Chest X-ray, AP view. Patient: 45 years old, sex M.
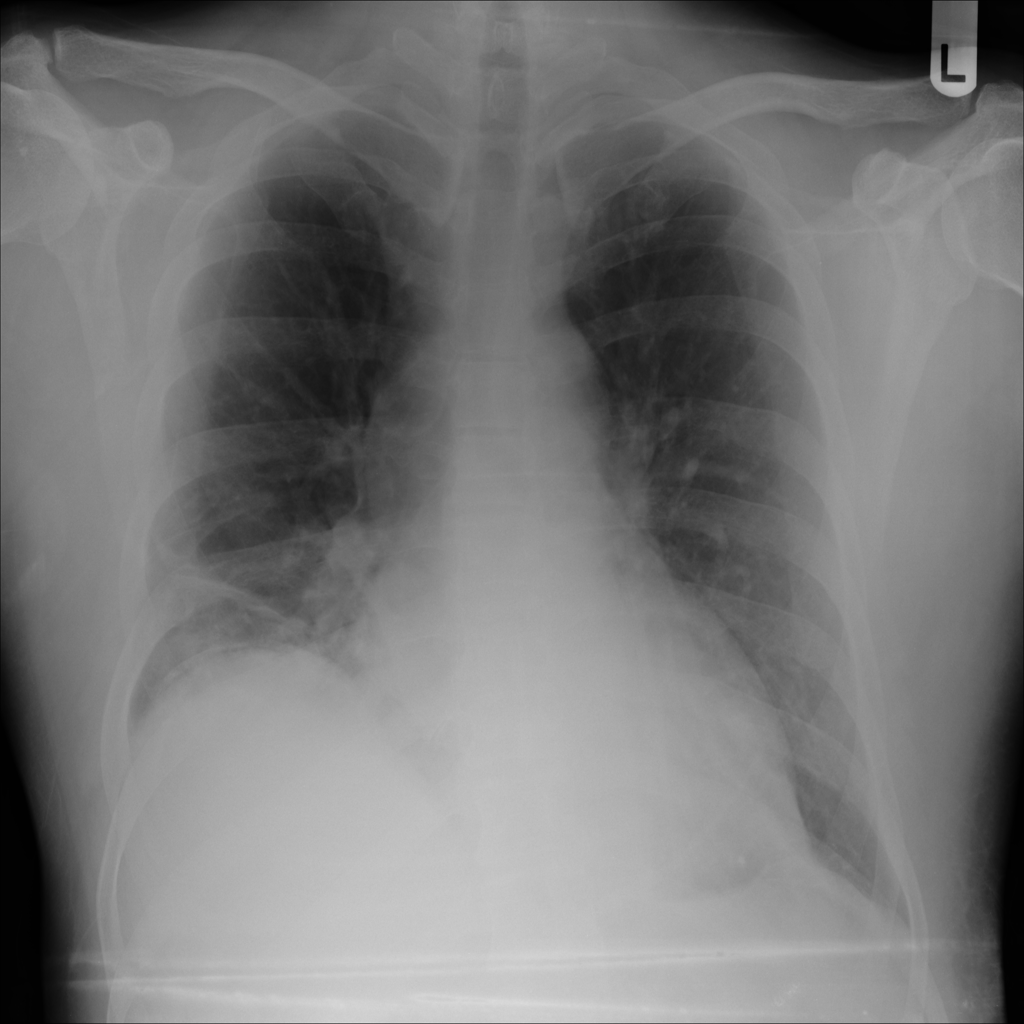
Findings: No Finding